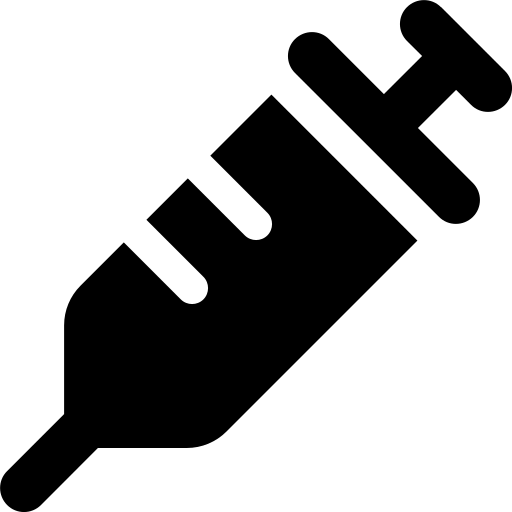
Tags: icon, FontAwesome, fa-icon, solid, syringe